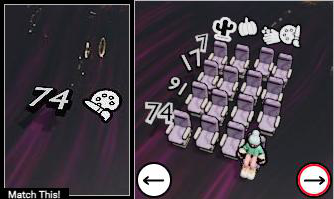
Task: seats
Answer: yes